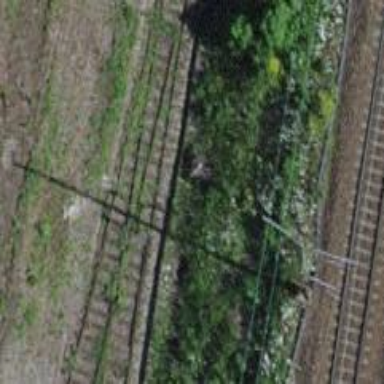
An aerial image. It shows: Abandoned railway.